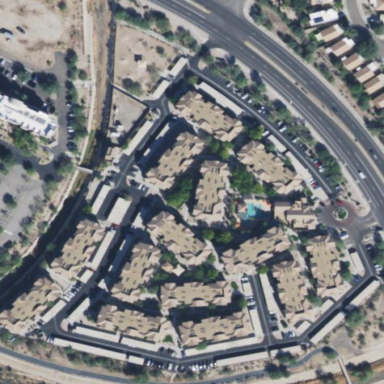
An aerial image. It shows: Residential area with apartments.